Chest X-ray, PA view. Patient: 13 years old, sex F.
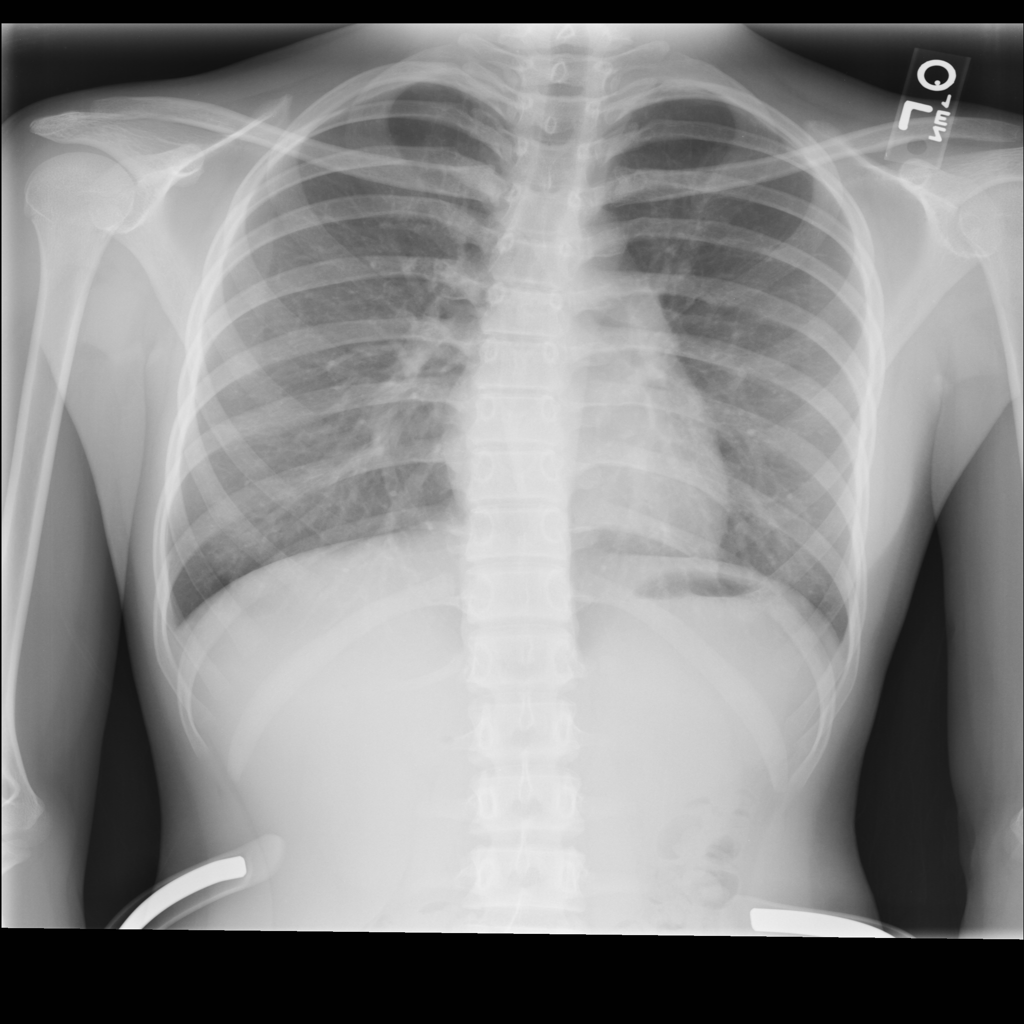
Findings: No Finding